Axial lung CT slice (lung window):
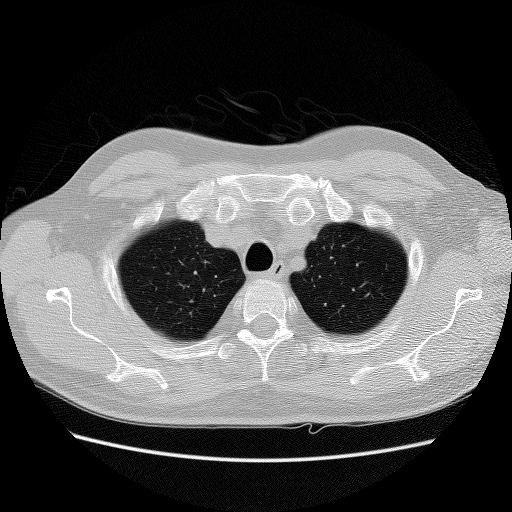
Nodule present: no